Field crop: maize
Growth stage: 1
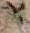
Species: atriplex